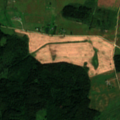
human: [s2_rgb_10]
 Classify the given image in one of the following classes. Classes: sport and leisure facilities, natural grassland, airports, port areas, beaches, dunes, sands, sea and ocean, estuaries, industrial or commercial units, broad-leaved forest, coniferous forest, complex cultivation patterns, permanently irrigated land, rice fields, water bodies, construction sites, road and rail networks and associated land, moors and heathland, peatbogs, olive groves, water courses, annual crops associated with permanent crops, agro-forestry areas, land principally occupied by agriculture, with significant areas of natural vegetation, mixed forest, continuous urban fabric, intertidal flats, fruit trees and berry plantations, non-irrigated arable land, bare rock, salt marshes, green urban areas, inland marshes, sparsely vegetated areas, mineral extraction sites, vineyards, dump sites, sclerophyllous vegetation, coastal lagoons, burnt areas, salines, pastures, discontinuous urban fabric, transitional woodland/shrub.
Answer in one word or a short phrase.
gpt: non-irrigated arable land, complex cultivation patterns, mixed forest